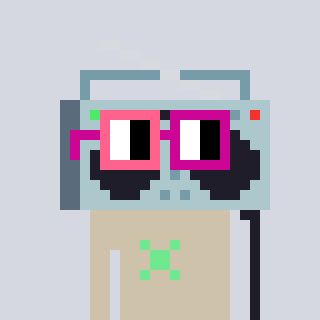
a pixel art character with square pink and red glasses, a boombox-shaped head and a bege-colored body on a cool background